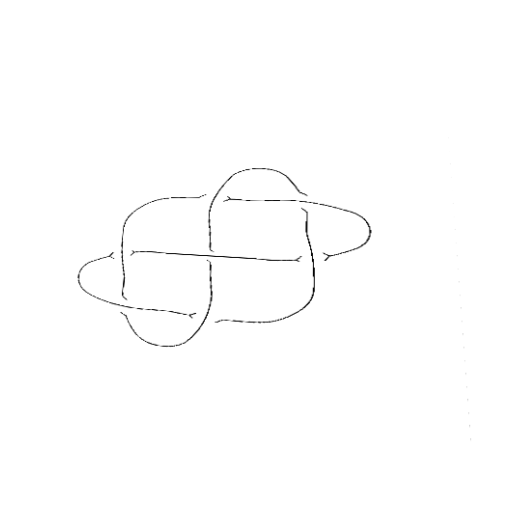
Crossing number: 7